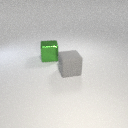
large green metal cube to the left of large gray rubber cube